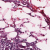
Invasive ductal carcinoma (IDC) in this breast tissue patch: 1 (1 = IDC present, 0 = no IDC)